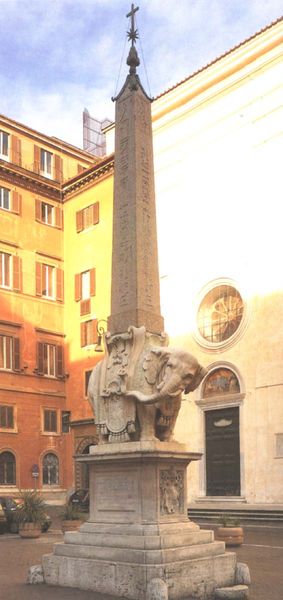
Titel: Elefant mit Obelisk
Künstler: Ercole Ferrata
Standort: Rom, Piazza della Minerva (EU - I - Latium)
Schlagwörter: himmel, weiß, wolken, stadt, fenster, marmor, tür, rose, wolke, wand, sockel, stein, häuser, kirche, skulptur, relief, fassade, italien, rundbogen, treppe, treppen, inschrift, stufen, eingang, treppenstufen, kreuz, rundfenster, denkmal, rom, portal, obelisk, urban, brunne, ägypten, elefant, fensterrose, supraporte, elephant, mahnmal, inschriftentafel, pyr, südalpin